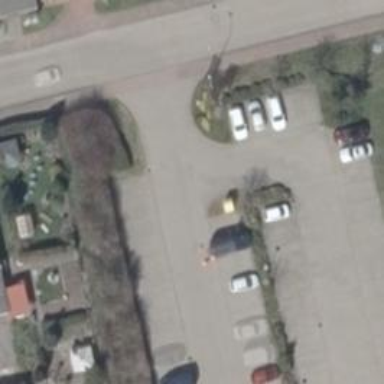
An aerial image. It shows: Parking aisle designated as service road.